Current action and preconditions to check: trajectory_clear

Your task: For each precondition in the list above, predict whether it will hold at this action.

Consider the current scene as observed from the mobile robot's camera, and analyze the predicted future states of all dynamic agents (e.g., people, animals, vehicles, or any moving entities) within the NEXT SECOND.

IMPORTANT: Only answer "very likely" if you are absolutely certain—based on strong, clear evidence—that a dynamic agent will violate the precondition in the predicted future state. Do NOT answer "very likely" for unlikely, ambiguous, or low-probability risks.

Ask yourself for each precondition: Is there a high probability, with clear and convincing evidence, that the predicted future states of any dynamic agent will interfere with the predicted future state of the currently executing action within the NEXT SECOND, causing that precondition to fail?

Assess the risk level based on these predictions. Use "likely" or "very likely" if motions create a clear risk of interference.

Use "neutral" or "improbable" if agents are nearby but their predicted paths are clearly diverging or non-conflicting.

Failure Risk Categories: "very improbable", "improbable", "neutral", "likely", "very likely"

Answer Format: Output ONLY the probability_of_failure value from these categories: "very improbable", "improbable", "neutral", "likely", "very likely"

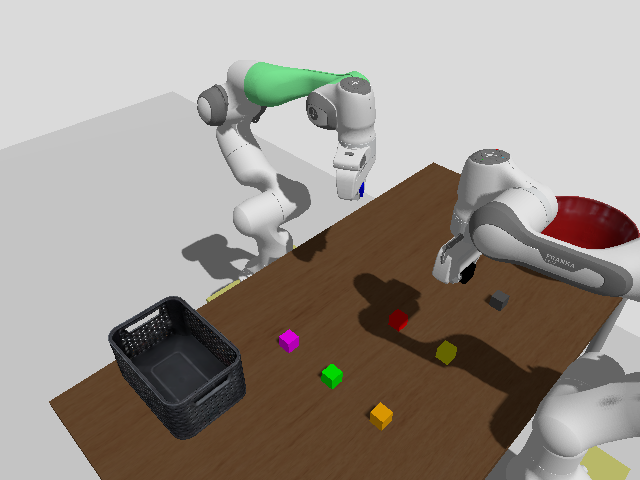

Answer: very improbable